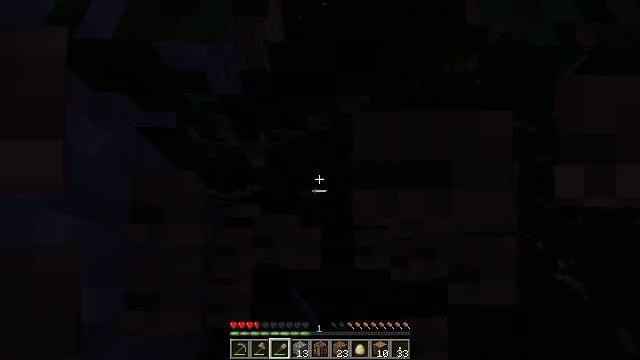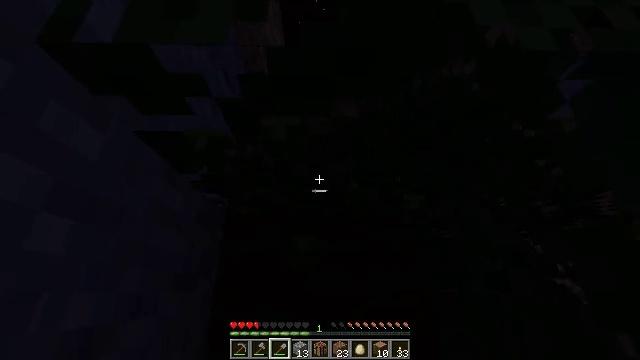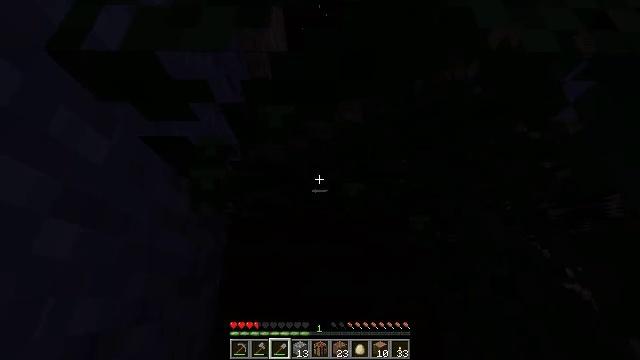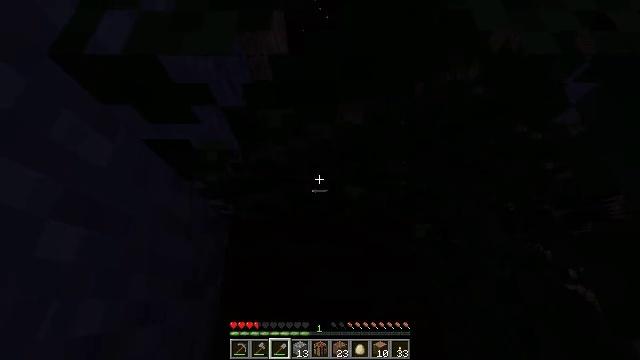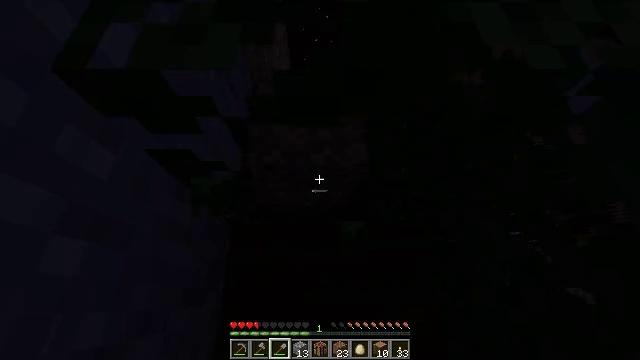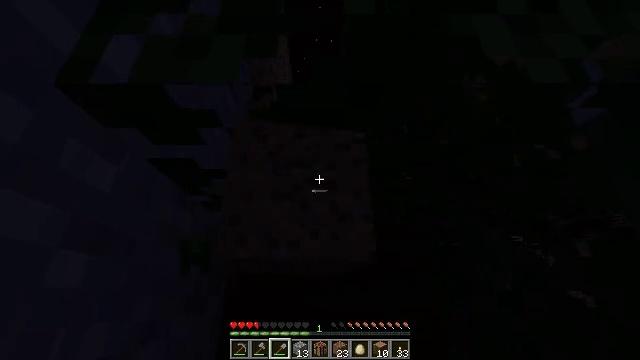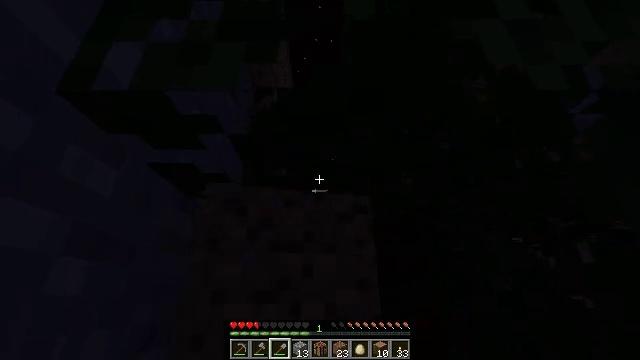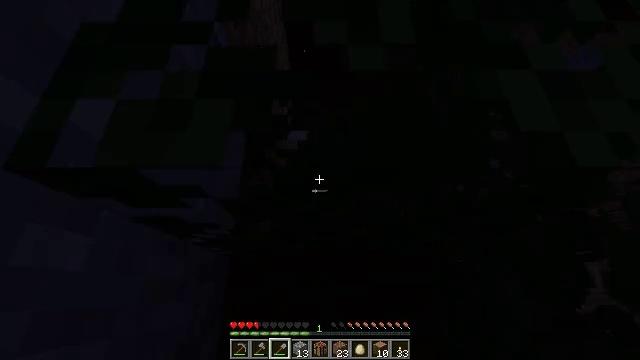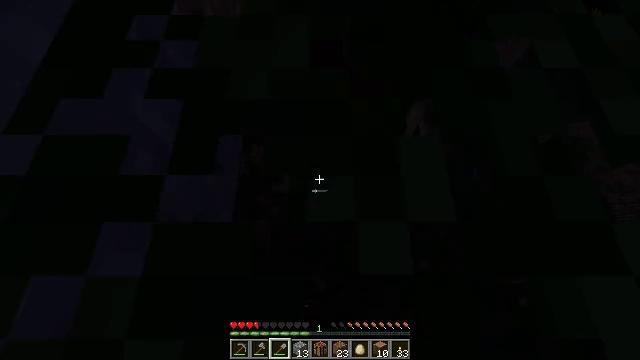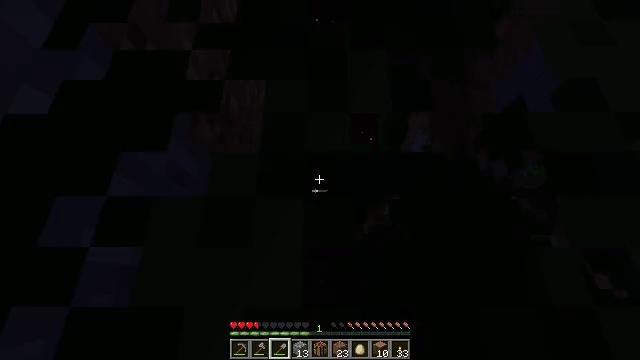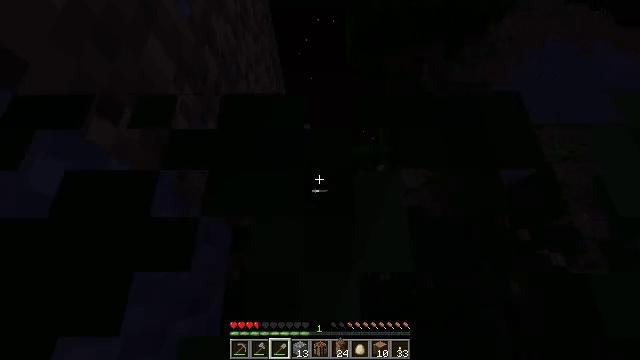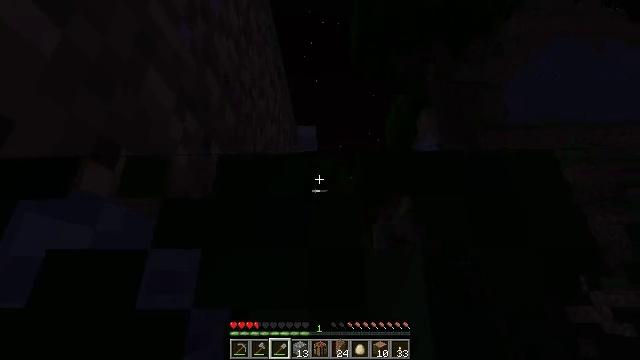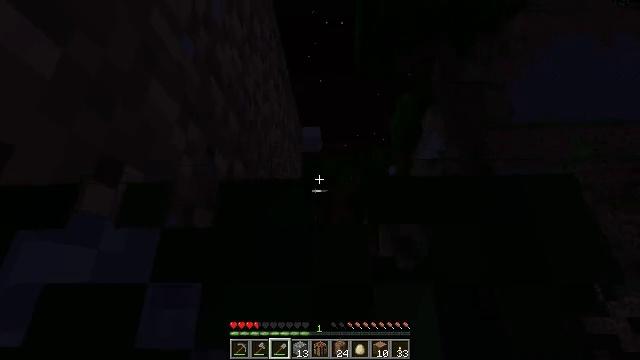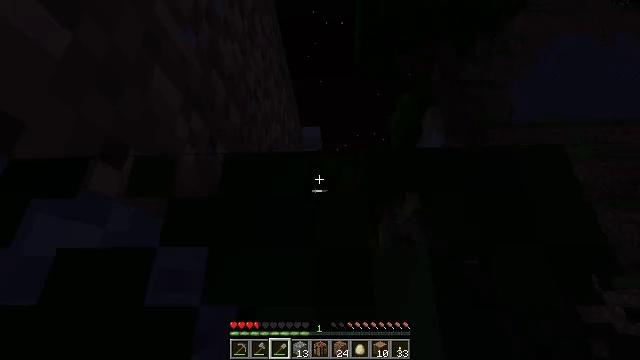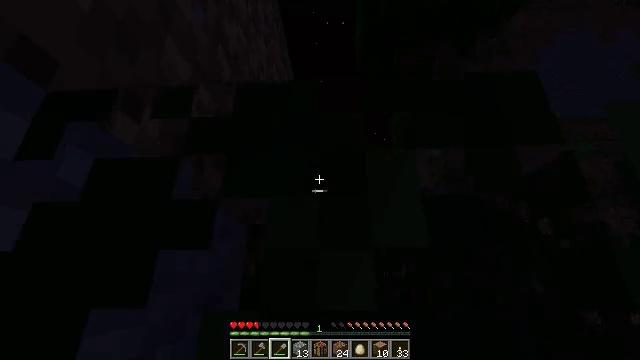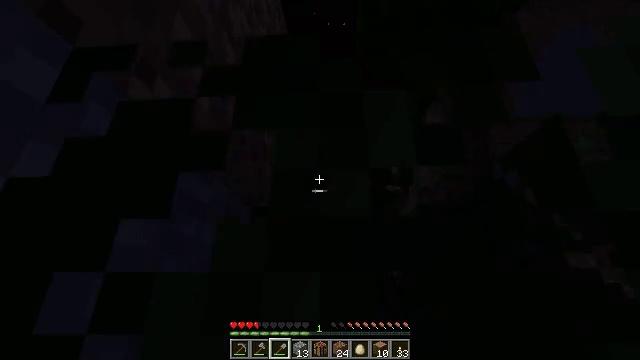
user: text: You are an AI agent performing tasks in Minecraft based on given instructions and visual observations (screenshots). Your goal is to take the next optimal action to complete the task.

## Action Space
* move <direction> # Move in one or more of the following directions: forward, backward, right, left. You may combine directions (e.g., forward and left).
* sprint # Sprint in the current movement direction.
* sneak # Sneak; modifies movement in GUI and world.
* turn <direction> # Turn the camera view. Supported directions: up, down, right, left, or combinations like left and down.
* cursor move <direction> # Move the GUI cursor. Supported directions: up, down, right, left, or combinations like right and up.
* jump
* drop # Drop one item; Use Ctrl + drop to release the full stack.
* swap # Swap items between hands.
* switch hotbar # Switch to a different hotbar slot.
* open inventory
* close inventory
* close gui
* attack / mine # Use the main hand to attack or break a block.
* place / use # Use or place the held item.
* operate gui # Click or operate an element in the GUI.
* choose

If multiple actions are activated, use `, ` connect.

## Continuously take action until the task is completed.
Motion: motion action
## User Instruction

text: Break oak leaves from the trees.
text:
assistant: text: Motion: move forward, attack / mine
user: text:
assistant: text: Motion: move forward
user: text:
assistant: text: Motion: move forward
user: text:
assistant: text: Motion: move forward
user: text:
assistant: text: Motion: move forward
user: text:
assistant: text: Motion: move forward
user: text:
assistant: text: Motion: move forward, turn down, jump
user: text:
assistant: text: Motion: move forward, turn down, jump
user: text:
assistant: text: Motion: move forward, jump
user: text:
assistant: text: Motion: move forward, jump
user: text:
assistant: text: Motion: move forward, turn left, jump
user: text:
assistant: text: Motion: move forward, turn left, jump
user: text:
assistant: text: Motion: move forward, jump
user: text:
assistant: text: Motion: move forward
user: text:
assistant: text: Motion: move forward
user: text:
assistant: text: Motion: move forward
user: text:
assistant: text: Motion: move forward
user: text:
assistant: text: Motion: move forward, attack / mine
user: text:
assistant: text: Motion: move forward, attack / mine
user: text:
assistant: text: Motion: move forward, attack / mine
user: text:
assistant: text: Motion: move forward, attack / mine
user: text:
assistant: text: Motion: attack / mine
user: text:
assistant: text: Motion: attack / mine
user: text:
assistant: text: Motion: turn up, attack / mine
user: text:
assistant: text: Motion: turn up, attack / mine
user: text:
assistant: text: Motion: turn up, attack / mine
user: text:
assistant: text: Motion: attack / mine
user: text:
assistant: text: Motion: attack / mine
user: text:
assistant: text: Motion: attack / mine
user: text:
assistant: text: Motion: attack / mine